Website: lowes
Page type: review-order
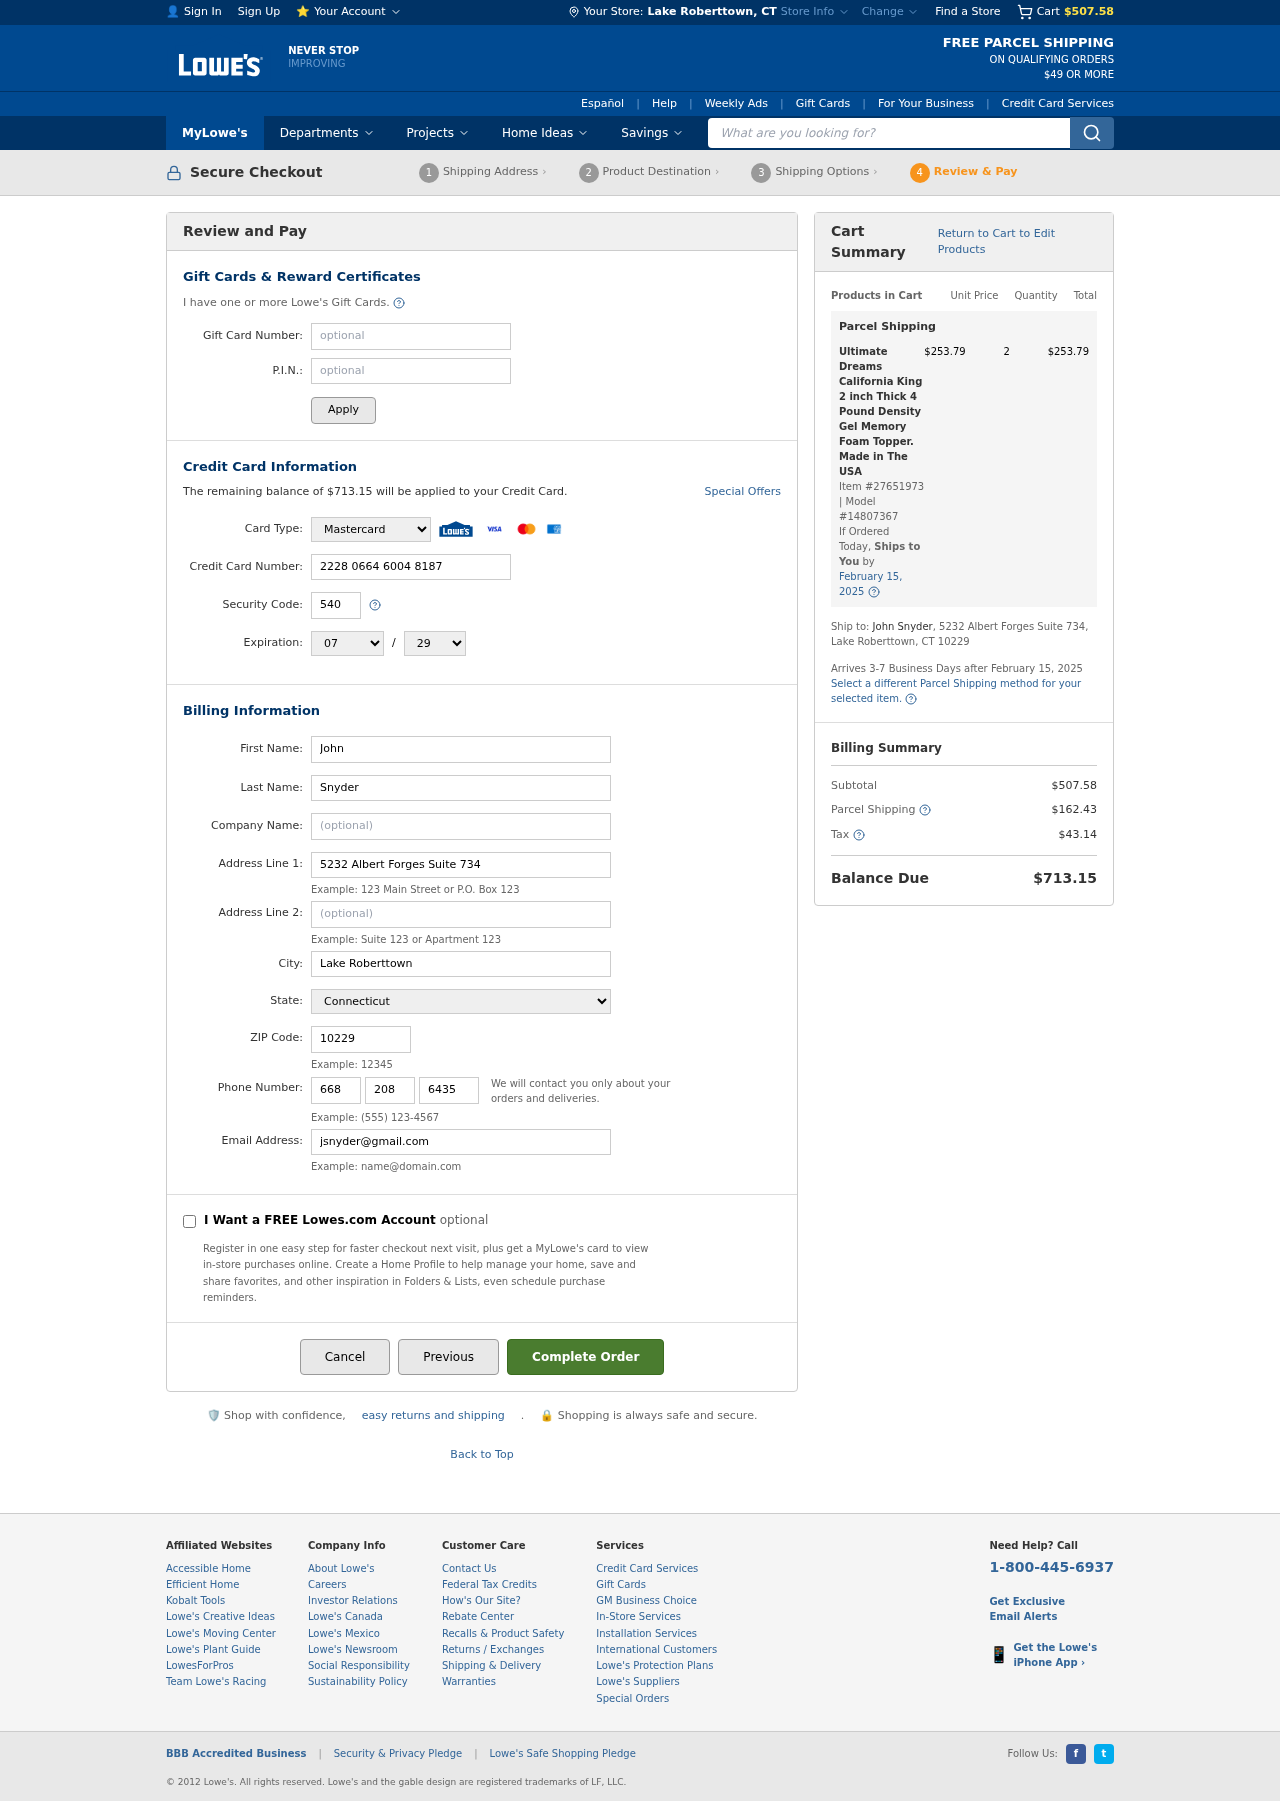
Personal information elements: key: PII_CARD_CVV
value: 540
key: PII_CARD_EXPIRY_MONTH
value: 07
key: PII_CARD_EXPIRY_YEAR
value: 29
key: PII_CARD_NUMBER
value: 2228 0664 6004 8187
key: PII_CARD_TYPE
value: Mastercard
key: PII_CITY
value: Lake Roberttown
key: PII_CITY_STATE
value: Lake Roberttown, CT
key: PII_EMAIL
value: jsnyder@gmail.com
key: PII_FIRSTNAME
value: John
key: PII_LASTNAME
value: Snyder
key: PII_PHONE_AREA
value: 668
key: PII_PHONE_PREFIX
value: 208
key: PII_PHONE_SUFFIX
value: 6435
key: PII_POSTCODE
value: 10229
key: PII_STATE
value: Connecticut
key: PII_STREET
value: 5232 Albert Forges Suite 734
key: PII_STREET2
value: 5232 Albert Forges Suite 734
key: PII_FULLNAME2
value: John Snyder
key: PII_STATE_ABBR
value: CT
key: PII_POSTCODE_FULL
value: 10229
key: PII_CITY_STATE_ZIP
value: Lake Roberttown, CT 10229
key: PII_POSTCODE_NUMERIC
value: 10229
Product elements: key: PRODUCT1_NAME
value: Ultimate Dreams California King 2 inch Thick 4 Pound Density Gel Memory Foam Topper. Made in The USA
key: PRODUCT1_PRICE
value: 253.79
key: PRODUCT1_QUANTITY
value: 2
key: PRODUCT1_ITEM_NUMBER
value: Item #27651973
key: PRODUCT1_MODEL_NUMBER
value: Model #14807367
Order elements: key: ORDER_SUBTOTAL
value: $507.58
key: ORDER_BALANCE_DUE
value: $713.15
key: ORDER_SHIPPING_DATE
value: February 15, 2025
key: ORDER_ITEM_TOTAL
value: $253.79
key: ORDER_SHIPPING_DATE2
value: February 15, 2025
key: ORDER_SHIPPING_COST
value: $162.43
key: ORDER_TAX
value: $43.14
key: ORDER_TOTAL
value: $713.15
Search elements: key: HEADER_SEARCH
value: What are you looking for?